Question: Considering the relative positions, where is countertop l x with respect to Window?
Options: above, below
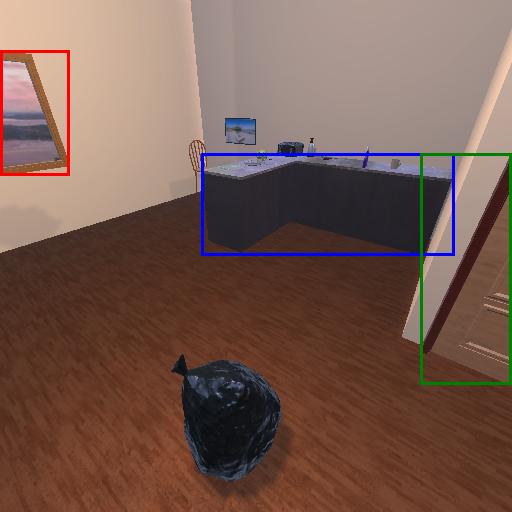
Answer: above